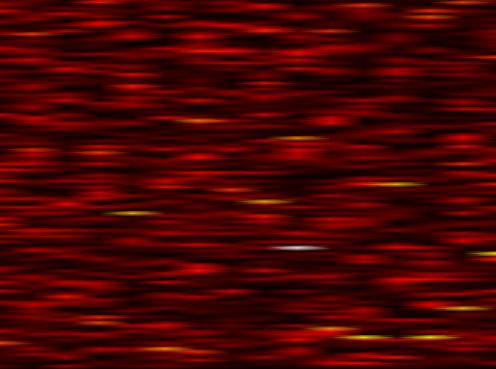
Label: WOLA